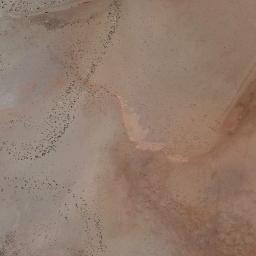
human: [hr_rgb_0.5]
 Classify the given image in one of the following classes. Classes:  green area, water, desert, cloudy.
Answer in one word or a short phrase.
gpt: desert